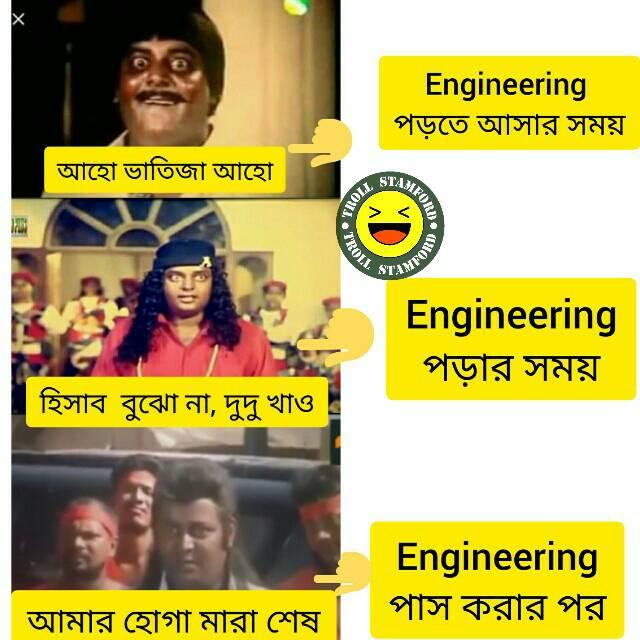
Caption: আহো ভাতিজা আহো    Engineering  পড়তে আসার সময়      হিসাব বুঝে না , দুদু খাও    Engineering  পড়ার সময়      আমার হোগা মারা শেষ    Engineering   পাস করার পর
Label: non-hate